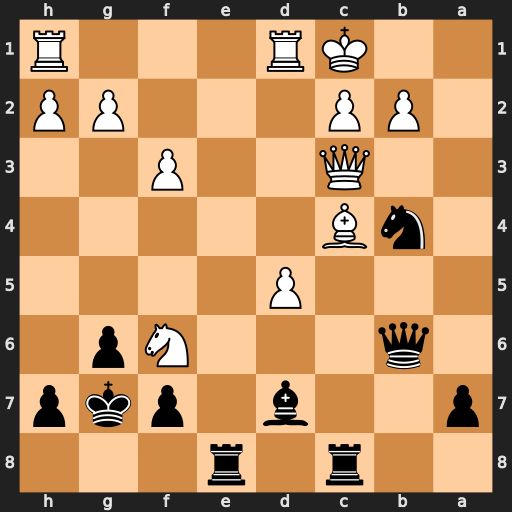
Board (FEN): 2r1r3/p2b1pkp/1q3Np1/3P4/1nB5/2Q2P2/1PP3PP/2KR3R
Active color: b
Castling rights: -
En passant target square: -
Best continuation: Qxf6 Qxf6+ Kxf6